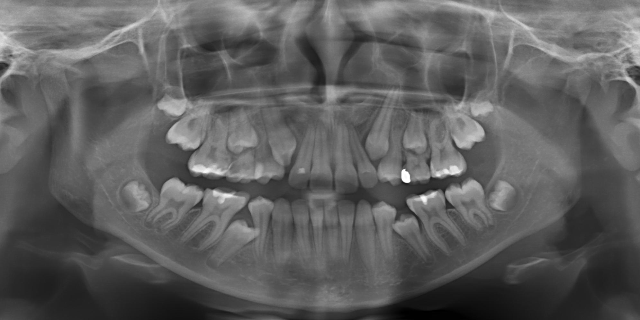
adult